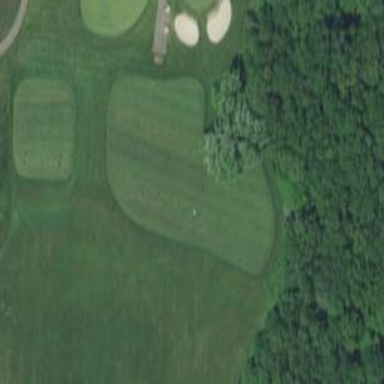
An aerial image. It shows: Grassy area designated as golf tee.